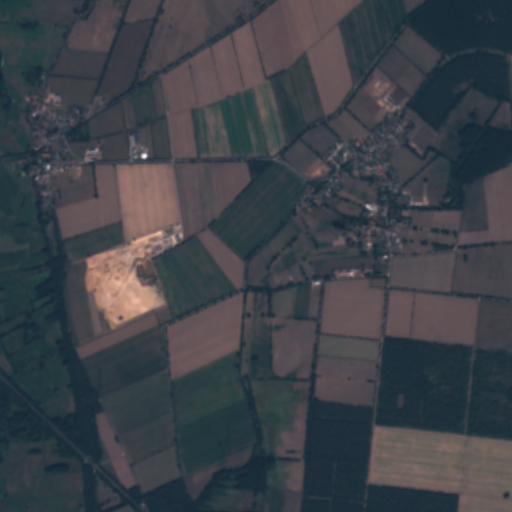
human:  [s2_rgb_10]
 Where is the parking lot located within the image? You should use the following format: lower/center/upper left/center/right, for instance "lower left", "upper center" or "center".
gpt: The parking lot is located in the upper left of the image.
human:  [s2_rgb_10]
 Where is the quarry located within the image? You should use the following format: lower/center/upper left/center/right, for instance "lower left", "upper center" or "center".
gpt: The quarry is located in the center left of the image.
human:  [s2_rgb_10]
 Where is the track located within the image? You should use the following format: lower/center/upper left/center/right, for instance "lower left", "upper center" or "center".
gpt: There is no track in the image.